Aerial crown-view tile of a tropical tree (Barro Colorado Island, Panama), acquired 20250715:
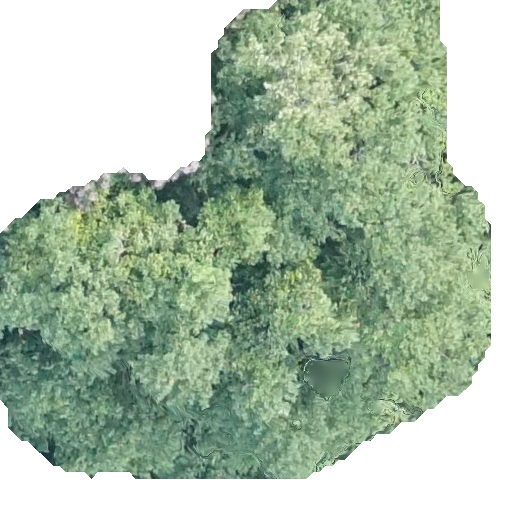
Species: Hieronyma alchorneoides
GBIF accepted scientific name: Hieronyma alchorneoides
Crown area: 269.033 m²